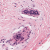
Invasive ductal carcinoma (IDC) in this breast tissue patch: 0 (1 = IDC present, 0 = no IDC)